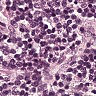
Metastatic tissue present: no